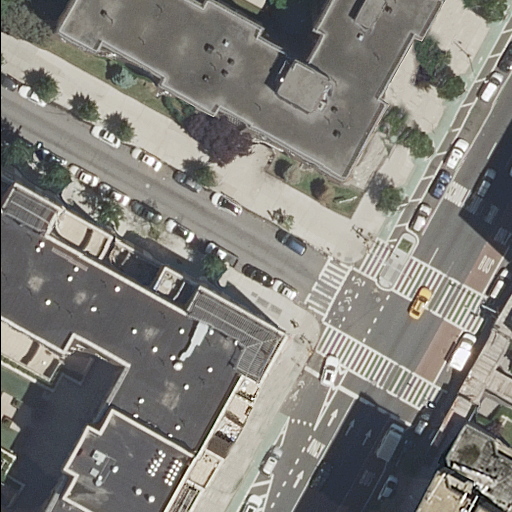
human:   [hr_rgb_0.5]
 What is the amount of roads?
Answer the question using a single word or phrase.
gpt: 15

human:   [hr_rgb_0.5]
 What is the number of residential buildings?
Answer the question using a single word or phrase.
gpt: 3

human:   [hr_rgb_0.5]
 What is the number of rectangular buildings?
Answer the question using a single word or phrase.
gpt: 1

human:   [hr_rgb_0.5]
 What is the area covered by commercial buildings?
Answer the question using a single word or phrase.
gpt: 0m2

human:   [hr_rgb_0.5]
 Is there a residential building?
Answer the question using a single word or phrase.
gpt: yes

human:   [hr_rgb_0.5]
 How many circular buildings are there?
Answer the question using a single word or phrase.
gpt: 0

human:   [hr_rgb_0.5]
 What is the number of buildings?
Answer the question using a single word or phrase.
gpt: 3

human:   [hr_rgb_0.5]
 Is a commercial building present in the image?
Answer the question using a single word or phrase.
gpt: no

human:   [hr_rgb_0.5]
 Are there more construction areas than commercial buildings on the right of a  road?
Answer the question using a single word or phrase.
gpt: no

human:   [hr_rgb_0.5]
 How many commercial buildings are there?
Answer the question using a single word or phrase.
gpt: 0

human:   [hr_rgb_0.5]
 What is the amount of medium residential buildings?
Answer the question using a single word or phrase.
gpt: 0

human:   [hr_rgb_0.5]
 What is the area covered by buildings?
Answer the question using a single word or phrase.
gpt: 1601m2

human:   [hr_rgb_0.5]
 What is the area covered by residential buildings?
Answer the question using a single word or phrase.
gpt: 1601m2

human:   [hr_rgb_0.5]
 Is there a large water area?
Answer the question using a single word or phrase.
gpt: no

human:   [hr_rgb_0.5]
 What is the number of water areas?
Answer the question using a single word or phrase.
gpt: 0

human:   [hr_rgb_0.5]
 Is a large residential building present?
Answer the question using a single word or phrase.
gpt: yes

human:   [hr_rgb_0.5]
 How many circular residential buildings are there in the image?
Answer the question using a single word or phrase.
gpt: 0

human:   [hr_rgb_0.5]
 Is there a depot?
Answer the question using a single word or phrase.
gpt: no

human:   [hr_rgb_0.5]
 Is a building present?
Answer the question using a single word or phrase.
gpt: yes

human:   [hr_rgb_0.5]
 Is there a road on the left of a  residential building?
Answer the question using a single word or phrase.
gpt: yes

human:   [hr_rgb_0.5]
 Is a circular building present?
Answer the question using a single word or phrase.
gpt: no

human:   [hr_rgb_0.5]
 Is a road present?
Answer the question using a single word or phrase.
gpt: yes

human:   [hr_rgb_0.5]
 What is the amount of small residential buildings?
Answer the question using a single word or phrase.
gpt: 1

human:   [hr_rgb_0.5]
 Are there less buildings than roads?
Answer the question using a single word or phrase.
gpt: yes

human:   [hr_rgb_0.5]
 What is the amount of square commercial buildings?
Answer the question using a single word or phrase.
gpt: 0

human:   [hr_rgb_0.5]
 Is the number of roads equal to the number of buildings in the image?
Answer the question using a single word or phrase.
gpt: no

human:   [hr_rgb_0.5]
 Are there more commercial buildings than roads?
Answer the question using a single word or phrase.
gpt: no

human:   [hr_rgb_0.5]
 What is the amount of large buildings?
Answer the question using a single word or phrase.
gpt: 2

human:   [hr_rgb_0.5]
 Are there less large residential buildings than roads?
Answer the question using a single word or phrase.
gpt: yes

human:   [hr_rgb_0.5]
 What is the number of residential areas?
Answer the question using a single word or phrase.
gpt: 0

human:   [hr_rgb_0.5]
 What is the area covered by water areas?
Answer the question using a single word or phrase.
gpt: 0m2

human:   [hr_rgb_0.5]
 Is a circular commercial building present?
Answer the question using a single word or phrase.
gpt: no

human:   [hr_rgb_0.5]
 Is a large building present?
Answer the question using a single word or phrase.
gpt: yes

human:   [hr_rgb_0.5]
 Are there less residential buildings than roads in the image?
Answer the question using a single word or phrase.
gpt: yes

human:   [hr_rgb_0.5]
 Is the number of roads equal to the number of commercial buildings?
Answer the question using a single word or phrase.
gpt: no

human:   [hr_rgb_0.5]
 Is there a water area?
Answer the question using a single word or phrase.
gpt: no

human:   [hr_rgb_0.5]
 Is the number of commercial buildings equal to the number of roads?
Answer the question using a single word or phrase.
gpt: no

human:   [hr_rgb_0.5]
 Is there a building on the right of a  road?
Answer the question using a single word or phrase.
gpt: yes

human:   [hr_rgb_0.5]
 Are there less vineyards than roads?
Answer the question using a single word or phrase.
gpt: yes

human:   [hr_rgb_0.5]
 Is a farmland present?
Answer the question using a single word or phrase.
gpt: no

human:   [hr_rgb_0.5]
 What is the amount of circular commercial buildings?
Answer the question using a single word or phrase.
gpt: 0

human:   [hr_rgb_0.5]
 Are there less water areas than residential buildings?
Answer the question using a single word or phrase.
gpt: yes

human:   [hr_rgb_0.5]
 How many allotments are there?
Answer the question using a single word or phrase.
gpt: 0

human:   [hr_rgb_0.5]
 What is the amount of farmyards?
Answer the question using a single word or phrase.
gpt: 0

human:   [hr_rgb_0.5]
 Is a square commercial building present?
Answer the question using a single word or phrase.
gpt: no

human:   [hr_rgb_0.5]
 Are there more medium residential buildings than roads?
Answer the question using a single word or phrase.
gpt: no

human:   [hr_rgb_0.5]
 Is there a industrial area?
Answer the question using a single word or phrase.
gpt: no

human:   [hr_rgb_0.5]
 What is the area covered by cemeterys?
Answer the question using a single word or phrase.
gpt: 0m2

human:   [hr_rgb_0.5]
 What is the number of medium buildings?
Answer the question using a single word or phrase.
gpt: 0

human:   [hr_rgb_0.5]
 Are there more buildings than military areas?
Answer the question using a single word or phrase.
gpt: yes

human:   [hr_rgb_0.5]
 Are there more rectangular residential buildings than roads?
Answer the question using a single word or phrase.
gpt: no

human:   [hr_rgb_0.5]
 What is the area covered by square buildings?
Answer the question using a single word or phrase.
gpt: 0m2

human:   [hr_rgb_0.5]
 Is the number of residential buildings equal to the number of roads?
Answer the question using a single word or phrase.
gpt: no

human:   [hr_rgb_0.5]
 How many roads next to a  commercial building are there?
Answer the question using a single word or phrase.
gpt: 0

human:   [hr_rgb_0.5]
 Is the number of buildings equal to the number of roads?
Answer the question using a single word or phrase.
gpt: no

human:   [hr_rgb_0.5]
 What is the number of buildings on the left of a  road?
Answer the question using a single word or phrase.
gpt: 2

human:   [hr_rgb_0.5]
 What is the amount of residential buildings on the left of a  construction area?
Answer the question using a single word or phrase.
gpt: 0

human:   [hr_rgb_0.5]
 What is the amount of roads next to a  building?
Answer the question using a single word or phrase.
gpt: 15

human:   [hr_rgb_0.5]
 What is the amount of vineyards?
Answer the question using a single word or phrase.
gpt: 0

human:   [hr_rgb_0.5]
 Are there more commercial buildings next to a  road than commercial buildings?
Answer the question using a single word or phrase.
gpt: no

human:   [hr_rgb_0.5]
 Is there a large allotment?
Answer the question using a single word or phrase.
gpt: no

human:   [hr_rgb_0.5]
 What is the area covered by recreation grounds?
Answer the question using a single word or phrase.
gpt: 0m2

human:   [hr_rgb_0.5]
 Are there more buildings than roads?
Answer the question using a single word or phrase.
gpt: no

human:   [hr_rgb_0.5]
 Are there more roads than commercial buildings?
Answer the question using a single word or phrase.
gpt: yes